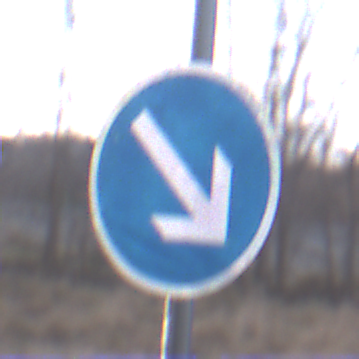
Verkehrszeichen: VorgeschriebeneVorbeifahrtRechts
Umgebung: Outdoor, Nature
Tageszeit: MorningAfternoon
Wetter: PartlyCloudy
Licht: Natural
Jahreszeit: NotSpecified
Kontrast: HighContrast